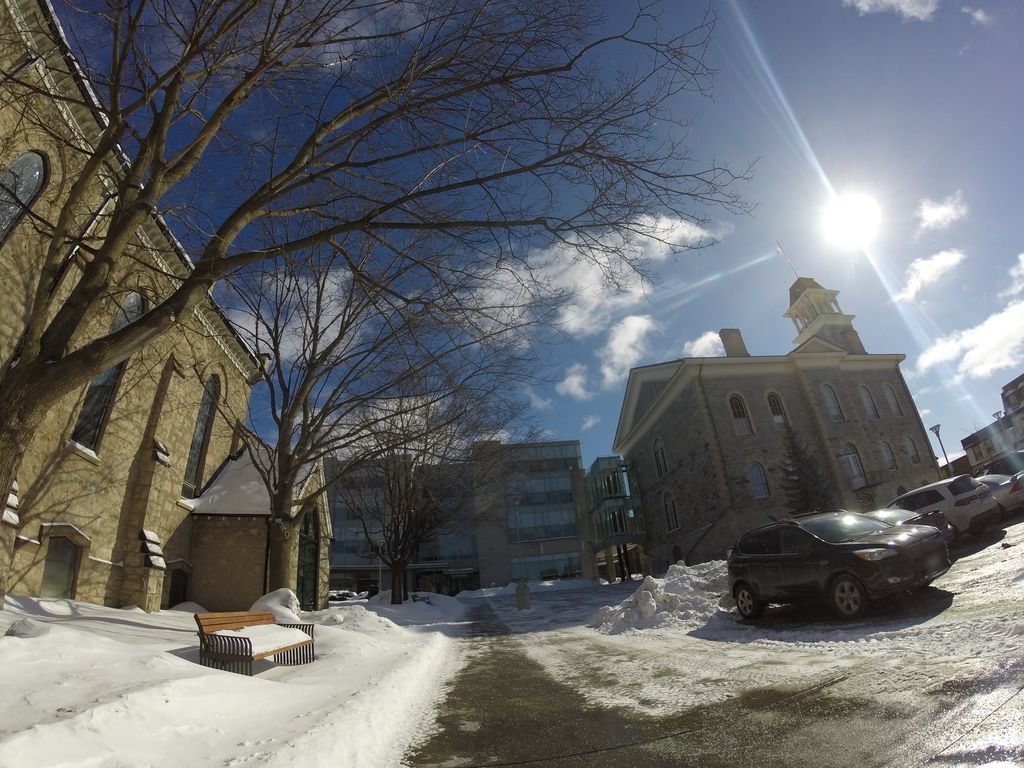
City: kitchener-waterloo